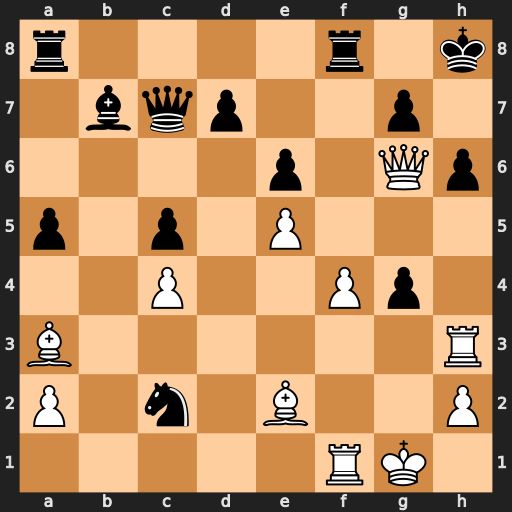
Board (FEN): r4r1k/1bqp2p1/4p1Qp/p1p1P3/2P2Pp1/B6R/P1n1B2P/5RK1
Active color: w
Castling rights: -
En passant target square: -
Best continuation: Rxh6+ gxh6 Qxh6+ Kg8 Qg6+